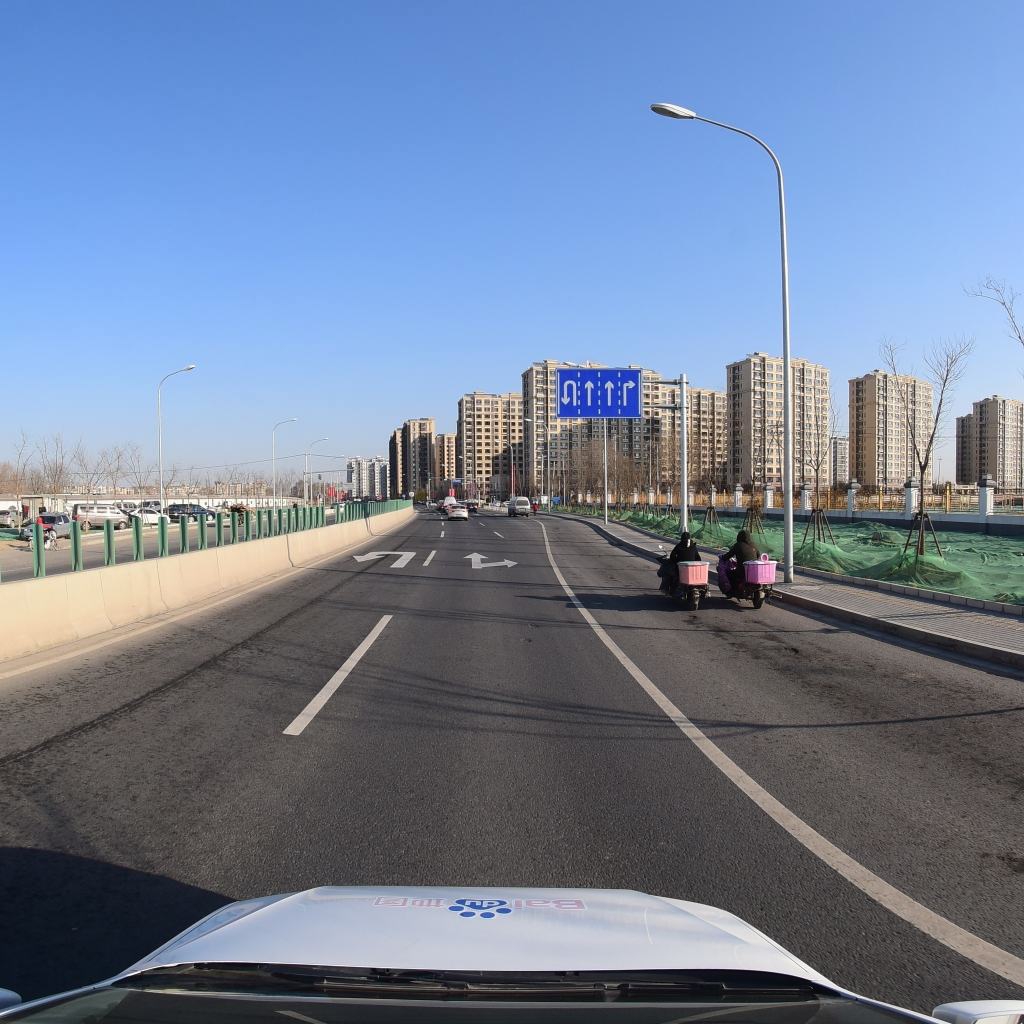
Region: Fengtai
Road damage annotations: pothole, pothole, pothole